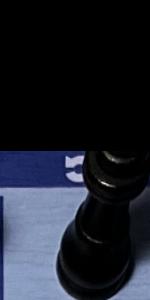
Label: King_Black